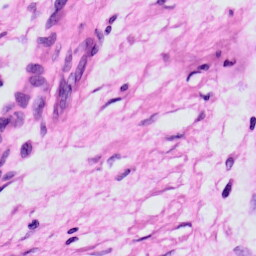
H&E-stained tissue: Skin